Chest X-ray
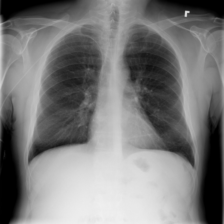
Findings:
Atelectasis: negative
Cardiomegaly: negative
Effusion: negative
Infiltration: negative
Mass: negative
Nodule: negative
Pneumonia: negative
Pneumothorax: negative
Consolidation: negative
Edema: negative
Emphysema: negative
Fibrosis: negative
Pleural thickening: negative
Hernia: negative